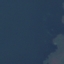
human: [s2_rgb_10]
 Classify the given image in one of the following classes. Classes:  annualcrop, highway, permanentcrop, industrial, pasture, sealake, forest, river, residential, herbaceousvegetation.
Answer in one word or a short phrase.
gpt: SeaLake